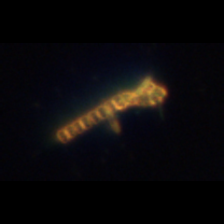
Taxon: Chaetoceros
Group: Diatoms